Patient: sex M, age 35
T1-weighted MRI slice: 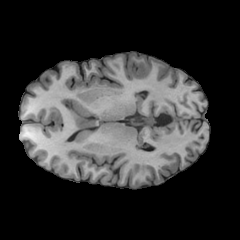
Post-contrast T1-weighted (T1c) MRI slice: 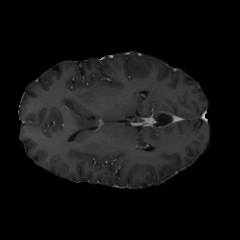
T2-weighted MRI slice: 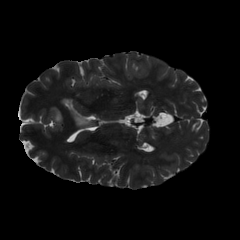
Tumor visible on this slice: yes
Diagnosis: Astrocytoma, IDH-mutant
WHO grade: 3